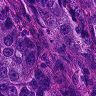
Metastatic tissue present: yes